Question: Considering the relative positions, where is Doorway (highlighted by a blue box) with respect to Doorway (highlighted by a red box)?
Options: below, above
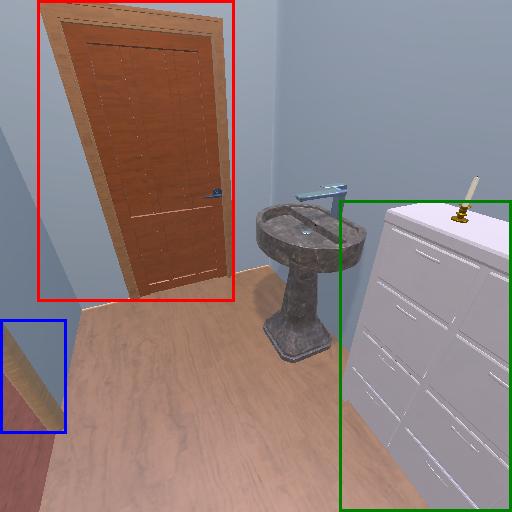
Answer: below